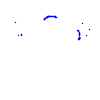
Particle: kaon